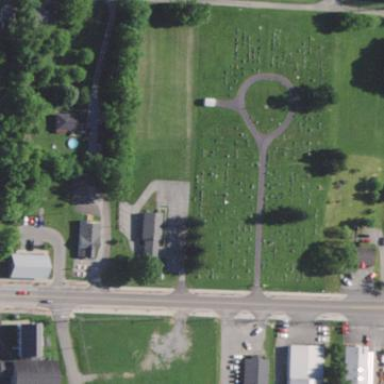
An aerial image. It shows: Cemetery.